Question:
We have a source safe server in LAN. I want to connect VSS but I cannot see "Visual Source Safe" entry in this Visual Studio 2010 dialog.
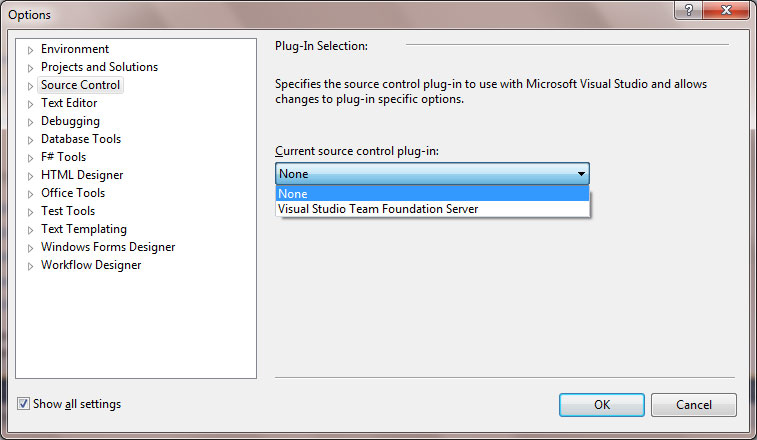
Answer: You need to install the Visual Sourcesafe 2005 client